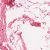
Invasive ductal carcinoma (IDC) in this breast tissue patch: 0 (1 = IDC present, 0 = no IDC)